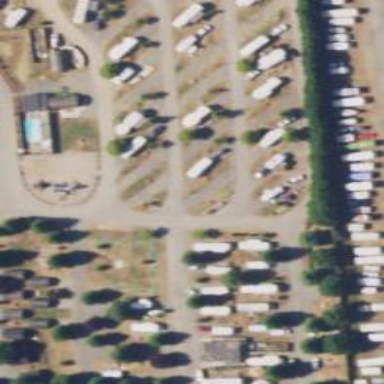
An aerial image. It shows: Camping site with tents and caravans.